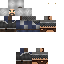
A male knight skin with dark skin, wearing brown helmet dressed in a blue armor chest and gray robe bottom, featuring a closed mouth.